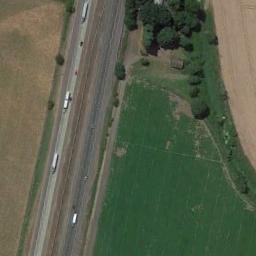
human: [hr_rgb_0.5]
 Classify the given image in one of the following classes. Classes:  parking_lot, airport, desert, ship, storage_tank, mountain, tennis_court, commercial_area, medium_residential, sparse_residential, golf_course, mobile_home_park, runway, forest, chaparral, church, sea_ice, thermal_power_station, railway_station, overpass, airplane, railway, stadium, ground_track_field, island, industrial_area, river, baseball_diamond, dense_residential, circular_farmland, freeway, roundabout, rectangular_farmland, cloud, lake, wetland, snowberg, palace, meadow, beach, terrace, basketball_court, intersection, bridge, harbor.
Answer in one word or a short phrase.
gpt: freeway